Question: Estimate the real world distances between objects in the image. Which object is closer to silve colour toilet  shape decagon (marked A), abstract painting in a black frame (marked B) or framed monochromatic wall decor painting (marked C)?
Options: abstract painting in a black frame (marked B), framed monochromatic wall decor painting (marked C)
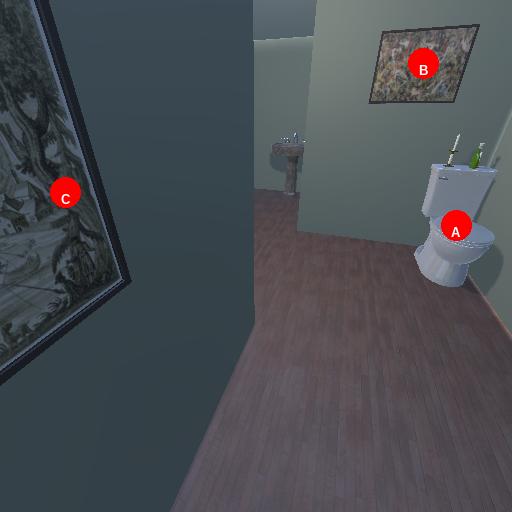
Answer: abstract painting in a black frame (marked B)